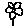
Label: flower